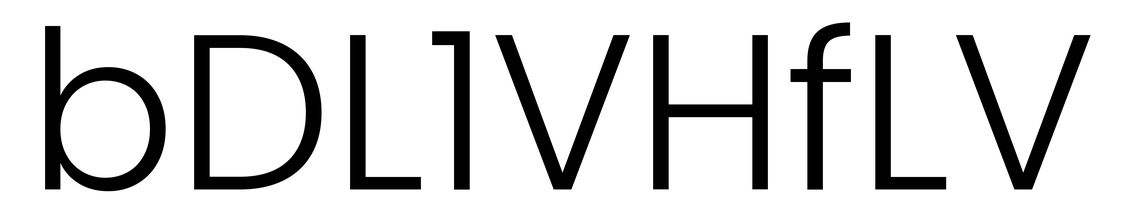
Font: Poppins-Light